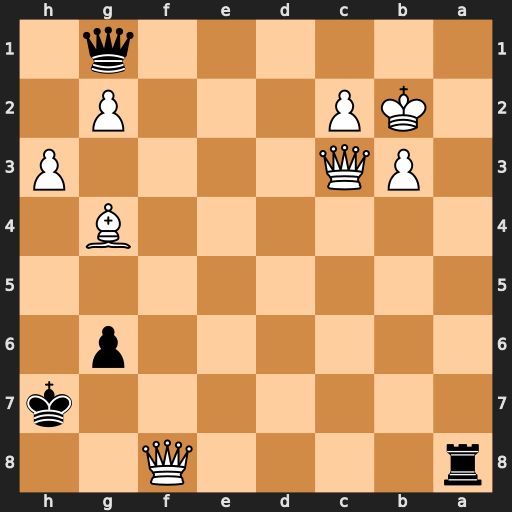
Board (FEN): r4Q2/7k/6p1/8/6B1/1PQ4P/1KP3P1/6q1
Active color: b
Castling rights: -
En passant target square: -
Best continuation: Qa1#